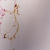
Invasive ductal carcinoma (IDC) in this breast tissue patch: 0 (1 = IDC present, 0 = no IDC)